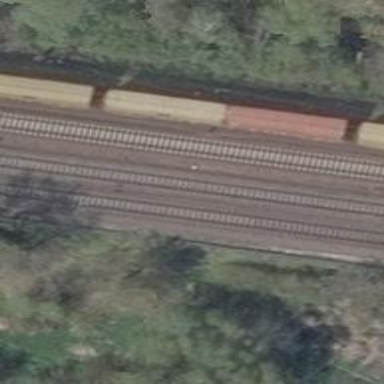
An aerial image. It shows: Electrified railway with contact line running along embankment.